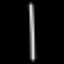
Label: line